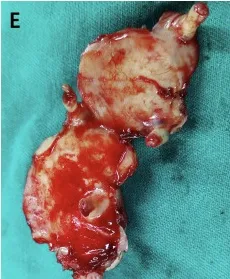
(D, E) The HAC flap and the exposure of lesions in ventral area with roots.
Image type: medical_photograph (other_medical_photograph)